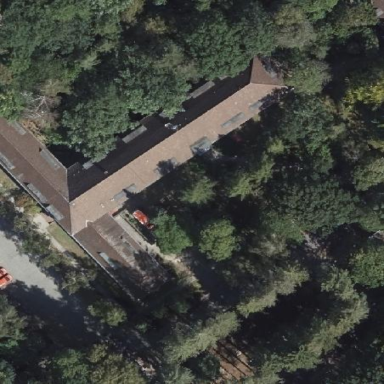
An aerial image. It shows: School building.